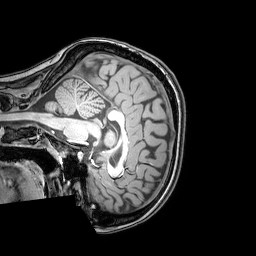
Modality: T1w
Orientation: sagittal
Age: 24
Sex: female
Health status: healthy
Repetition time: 0.081 s
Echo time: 0.037 s